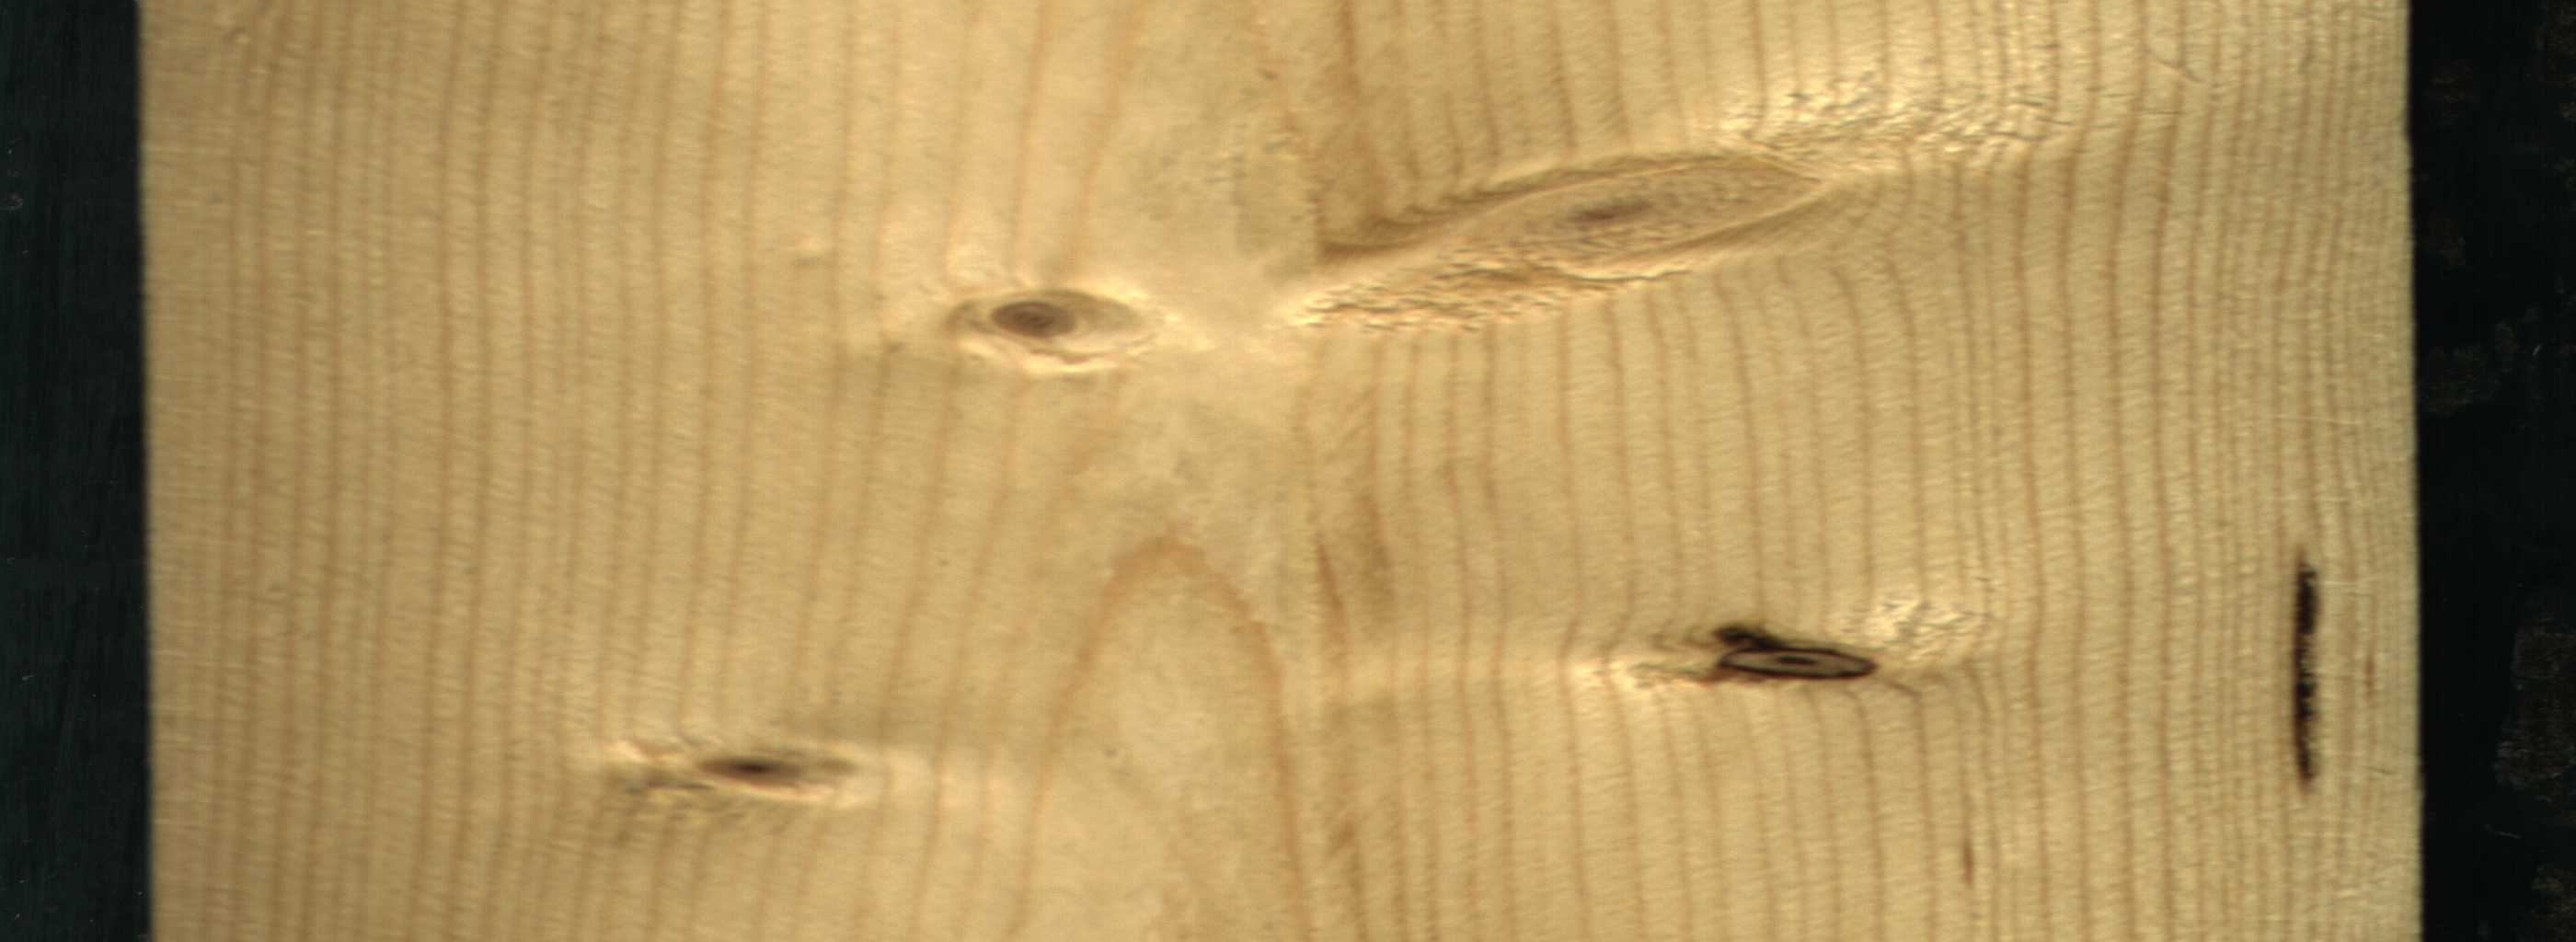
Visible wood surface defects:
resin
Dead_Knot
Live_Knot
Live_Knot
Live_Knot